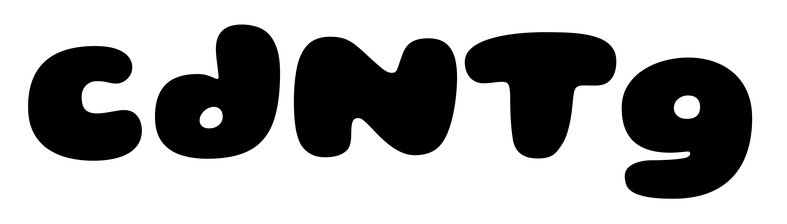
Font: Gluten_Black